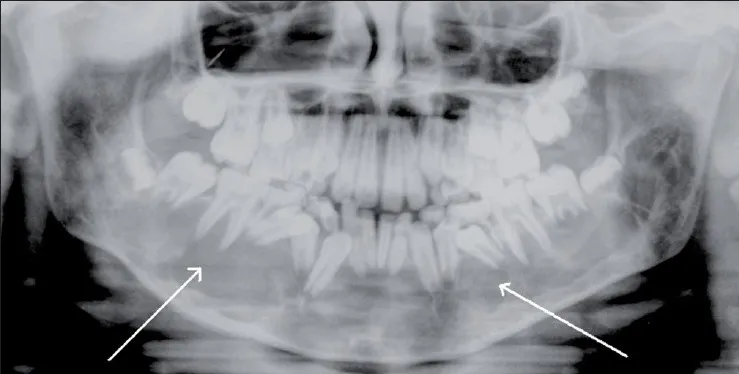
Orthopantomogram shows a large expansile osteolytic lesion (arrows) involving both sides of the body of the mandible.
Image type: radiology (x_ray)